Interaction volume radius: 10 \u00c5
Interaction volume height: 25 \u00c5
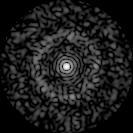
Disorder parameter: 0.8482